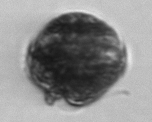
Label: Alexandrium_catenella